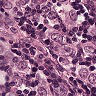
Metastatic tissue present: yes